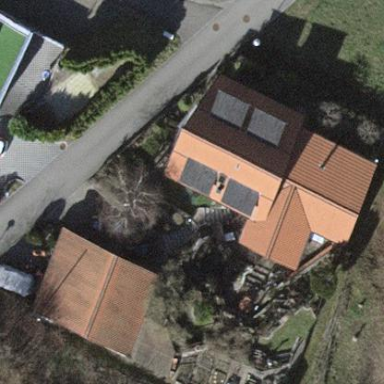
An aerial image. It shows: Red roofed house.